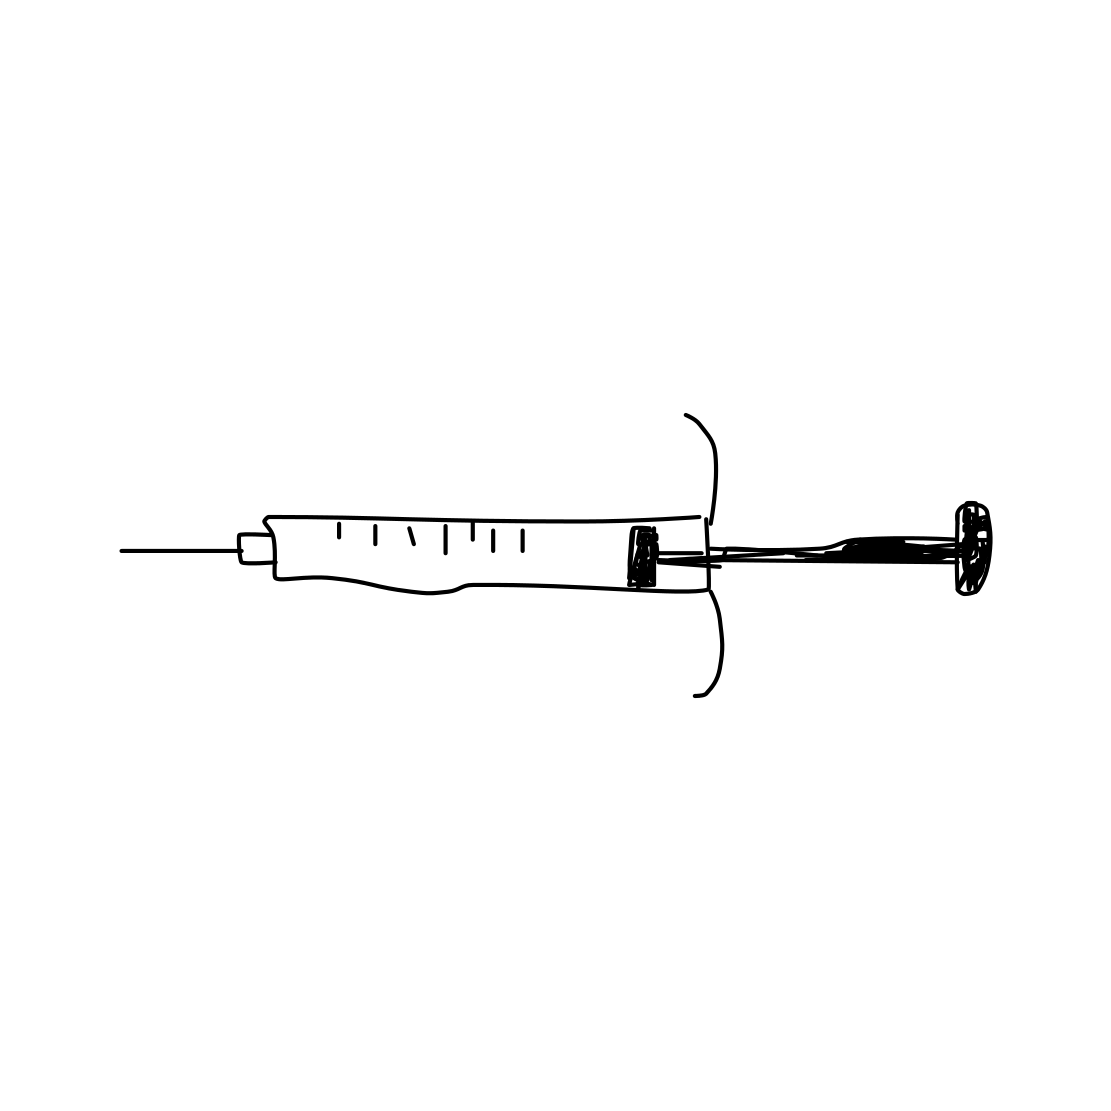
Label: syringe